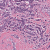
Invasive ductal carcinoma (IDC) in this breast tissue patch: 1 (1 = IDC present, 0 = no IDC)